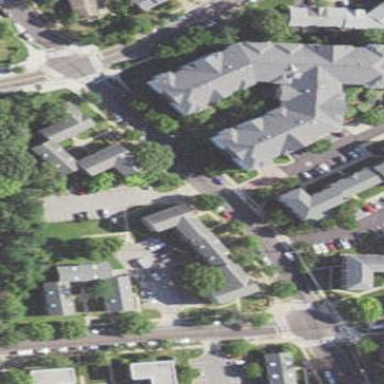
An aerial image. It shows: Residential area with apartments.